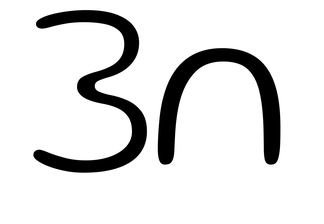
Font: Gluten_ExtraLight